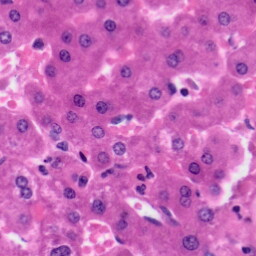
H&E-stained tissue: Liver